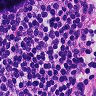
Metastatic tissue present: no